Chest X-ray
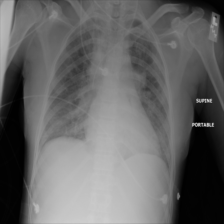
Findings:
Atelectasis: negative
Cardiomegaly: negative
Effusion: negative
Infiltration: positive
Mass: negative
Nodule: negative
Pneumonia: negative
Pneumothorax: negative
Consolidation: negative
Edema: positive
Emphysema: negative
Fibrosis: negative
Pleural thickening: negative
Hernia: negative